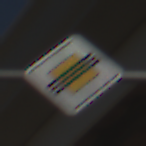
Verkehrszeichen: EndeVorfahrtsstrasse
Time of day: MorningAfternoon
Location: Outdoor (Urban)
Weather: Clear
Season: NotSpecified
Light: Natural